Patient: sex F, age 69
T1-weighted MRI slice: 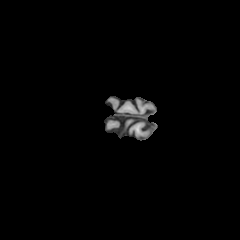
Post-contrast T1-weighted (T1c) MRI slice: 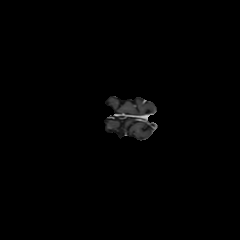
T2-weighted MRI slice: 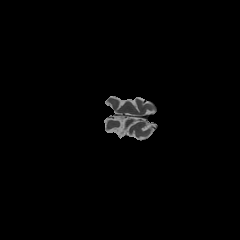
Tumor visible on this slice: no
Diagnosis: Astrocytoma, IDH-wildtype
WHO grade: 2